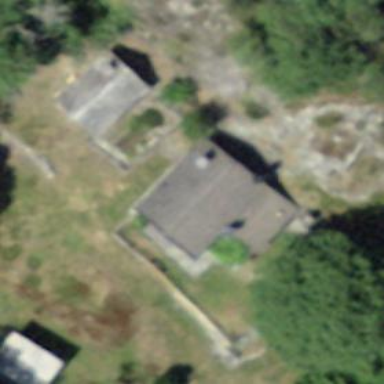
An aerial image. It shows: Cabin.